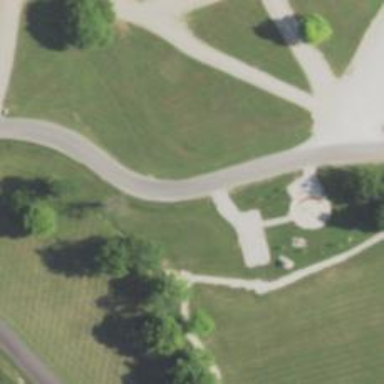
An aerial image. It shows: Historic memorial.